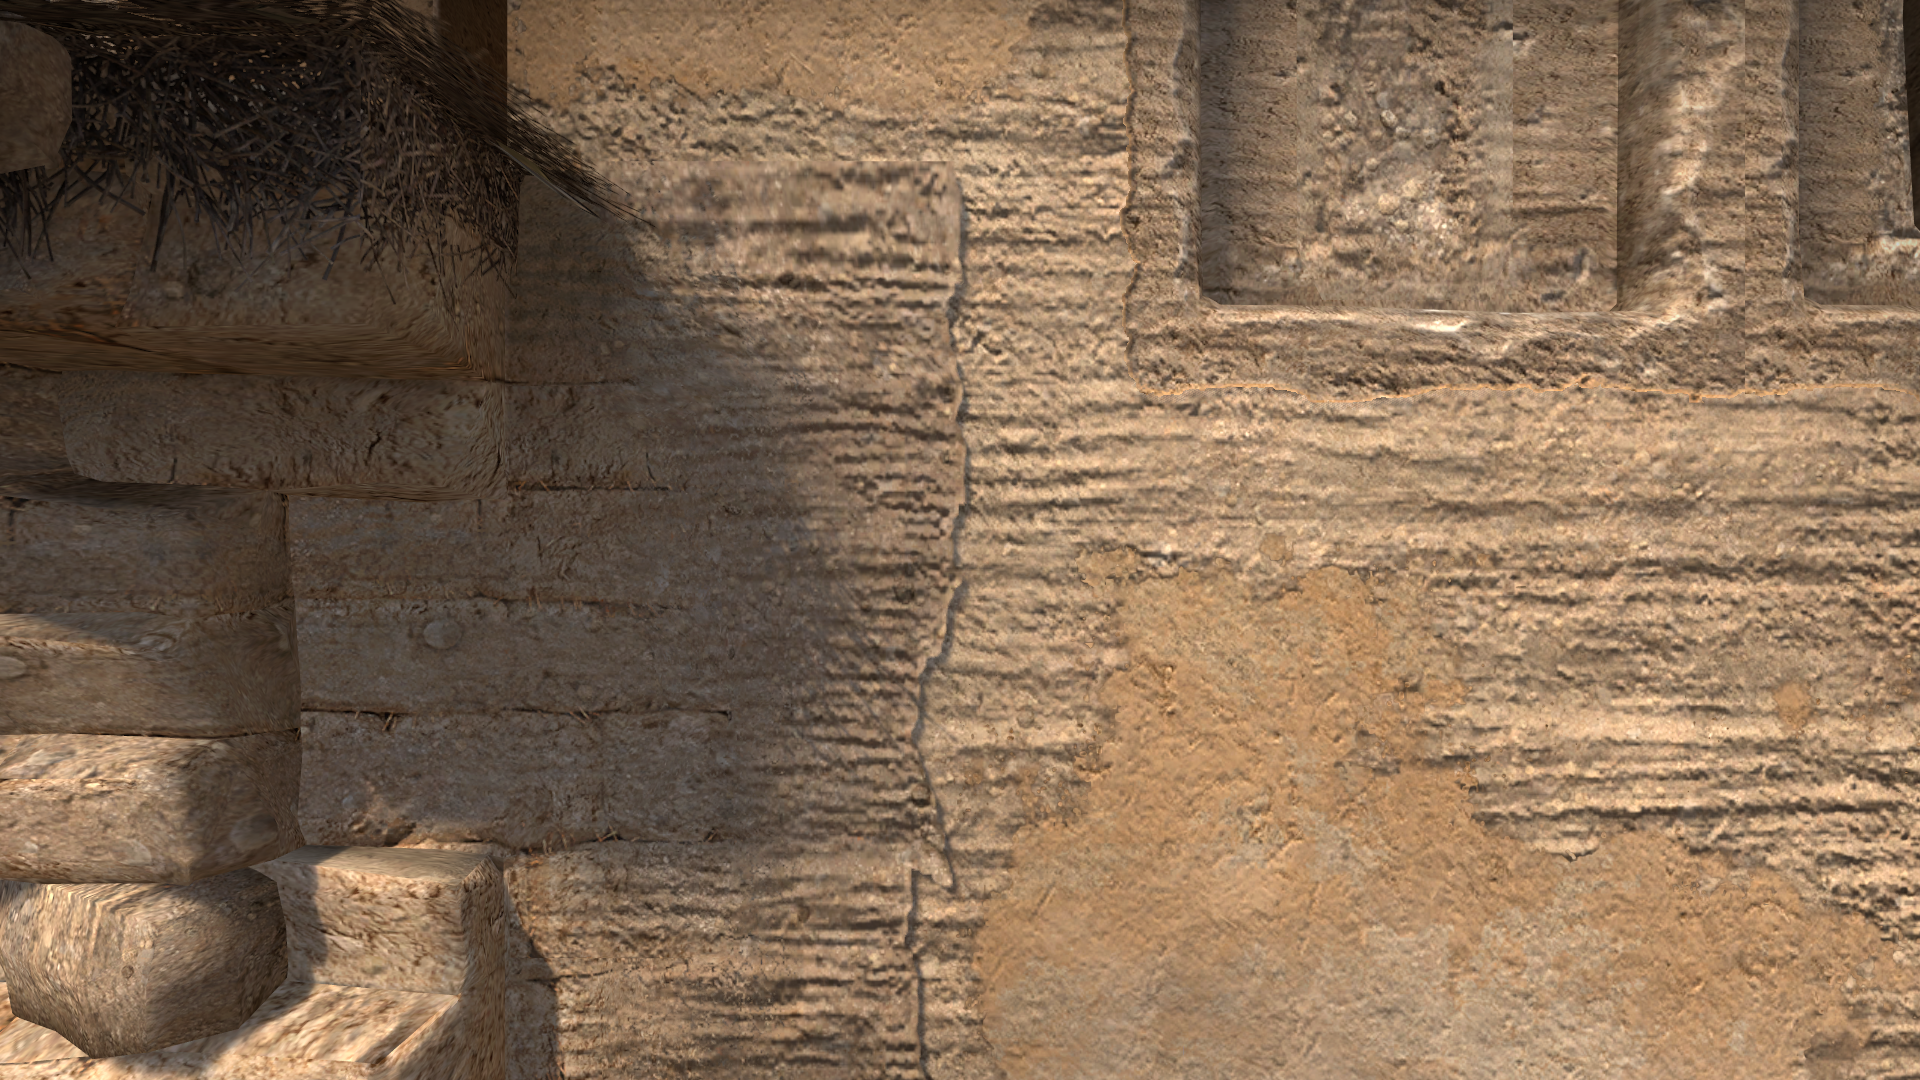
Map: de_dust2